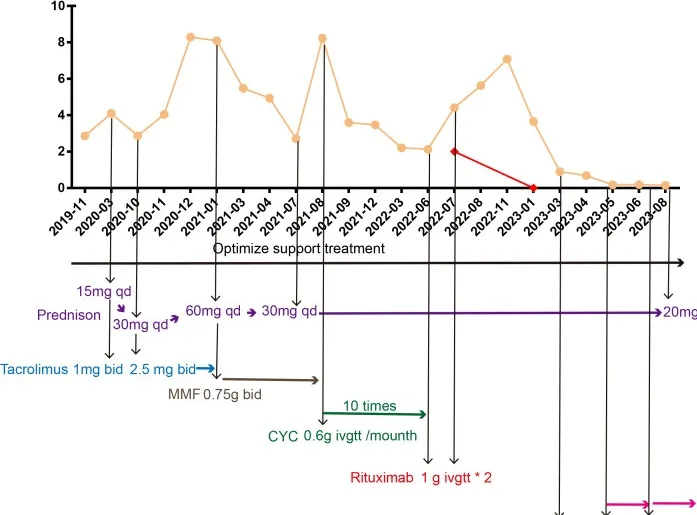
Overview of the treatment course. Cyclophosphamide (CYC), mycophenolate mofetil (MMF).
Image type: chart (chart)